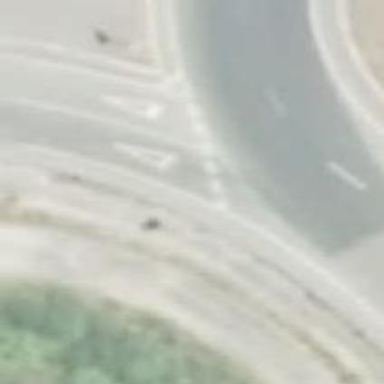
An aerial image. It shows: Road with "give way" sign.